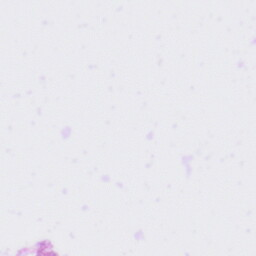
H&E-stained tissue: Tonsil